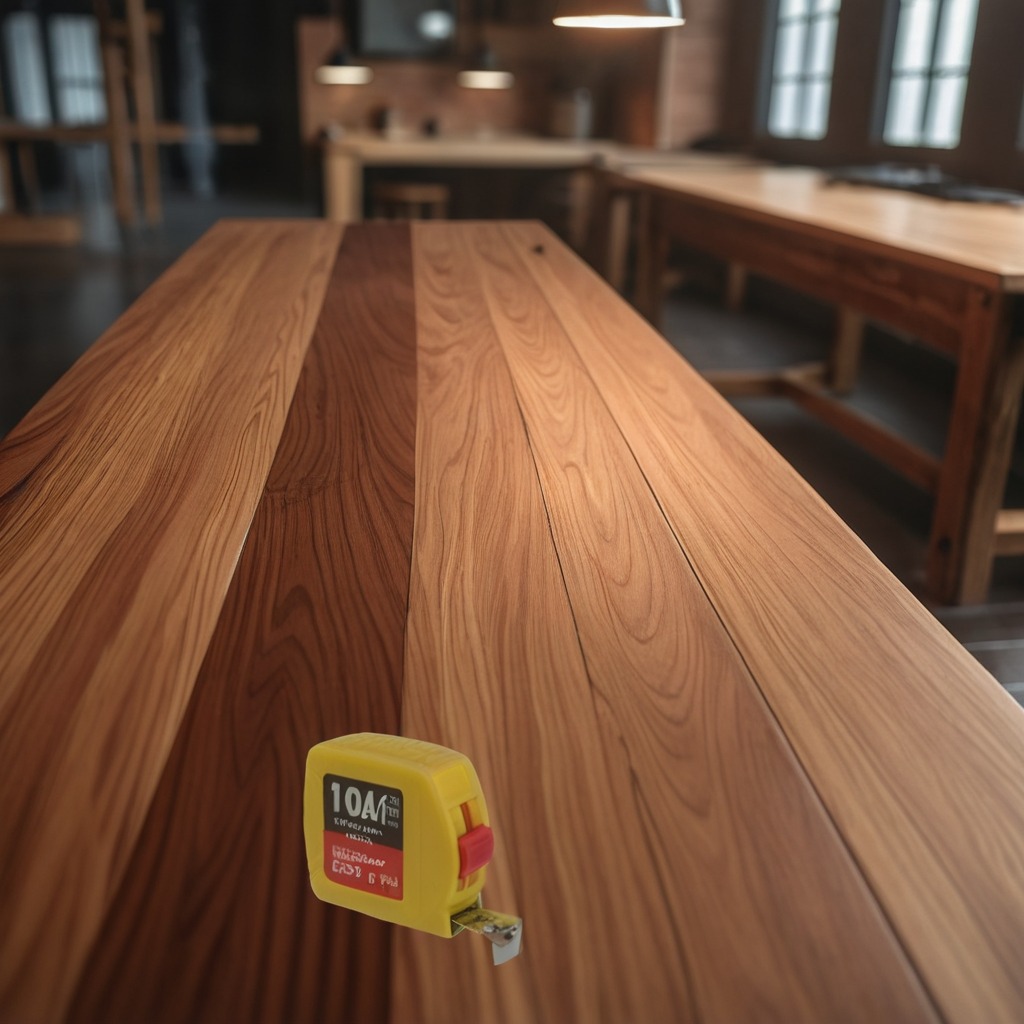
A measuring tape is lying on the wooden table.